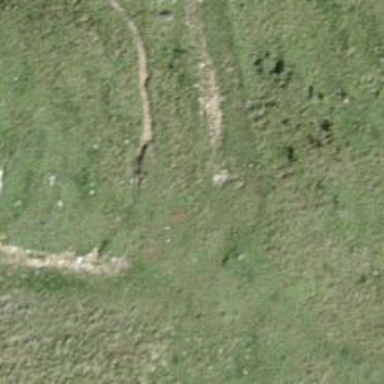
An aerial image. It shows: Grass track with very rough surface.